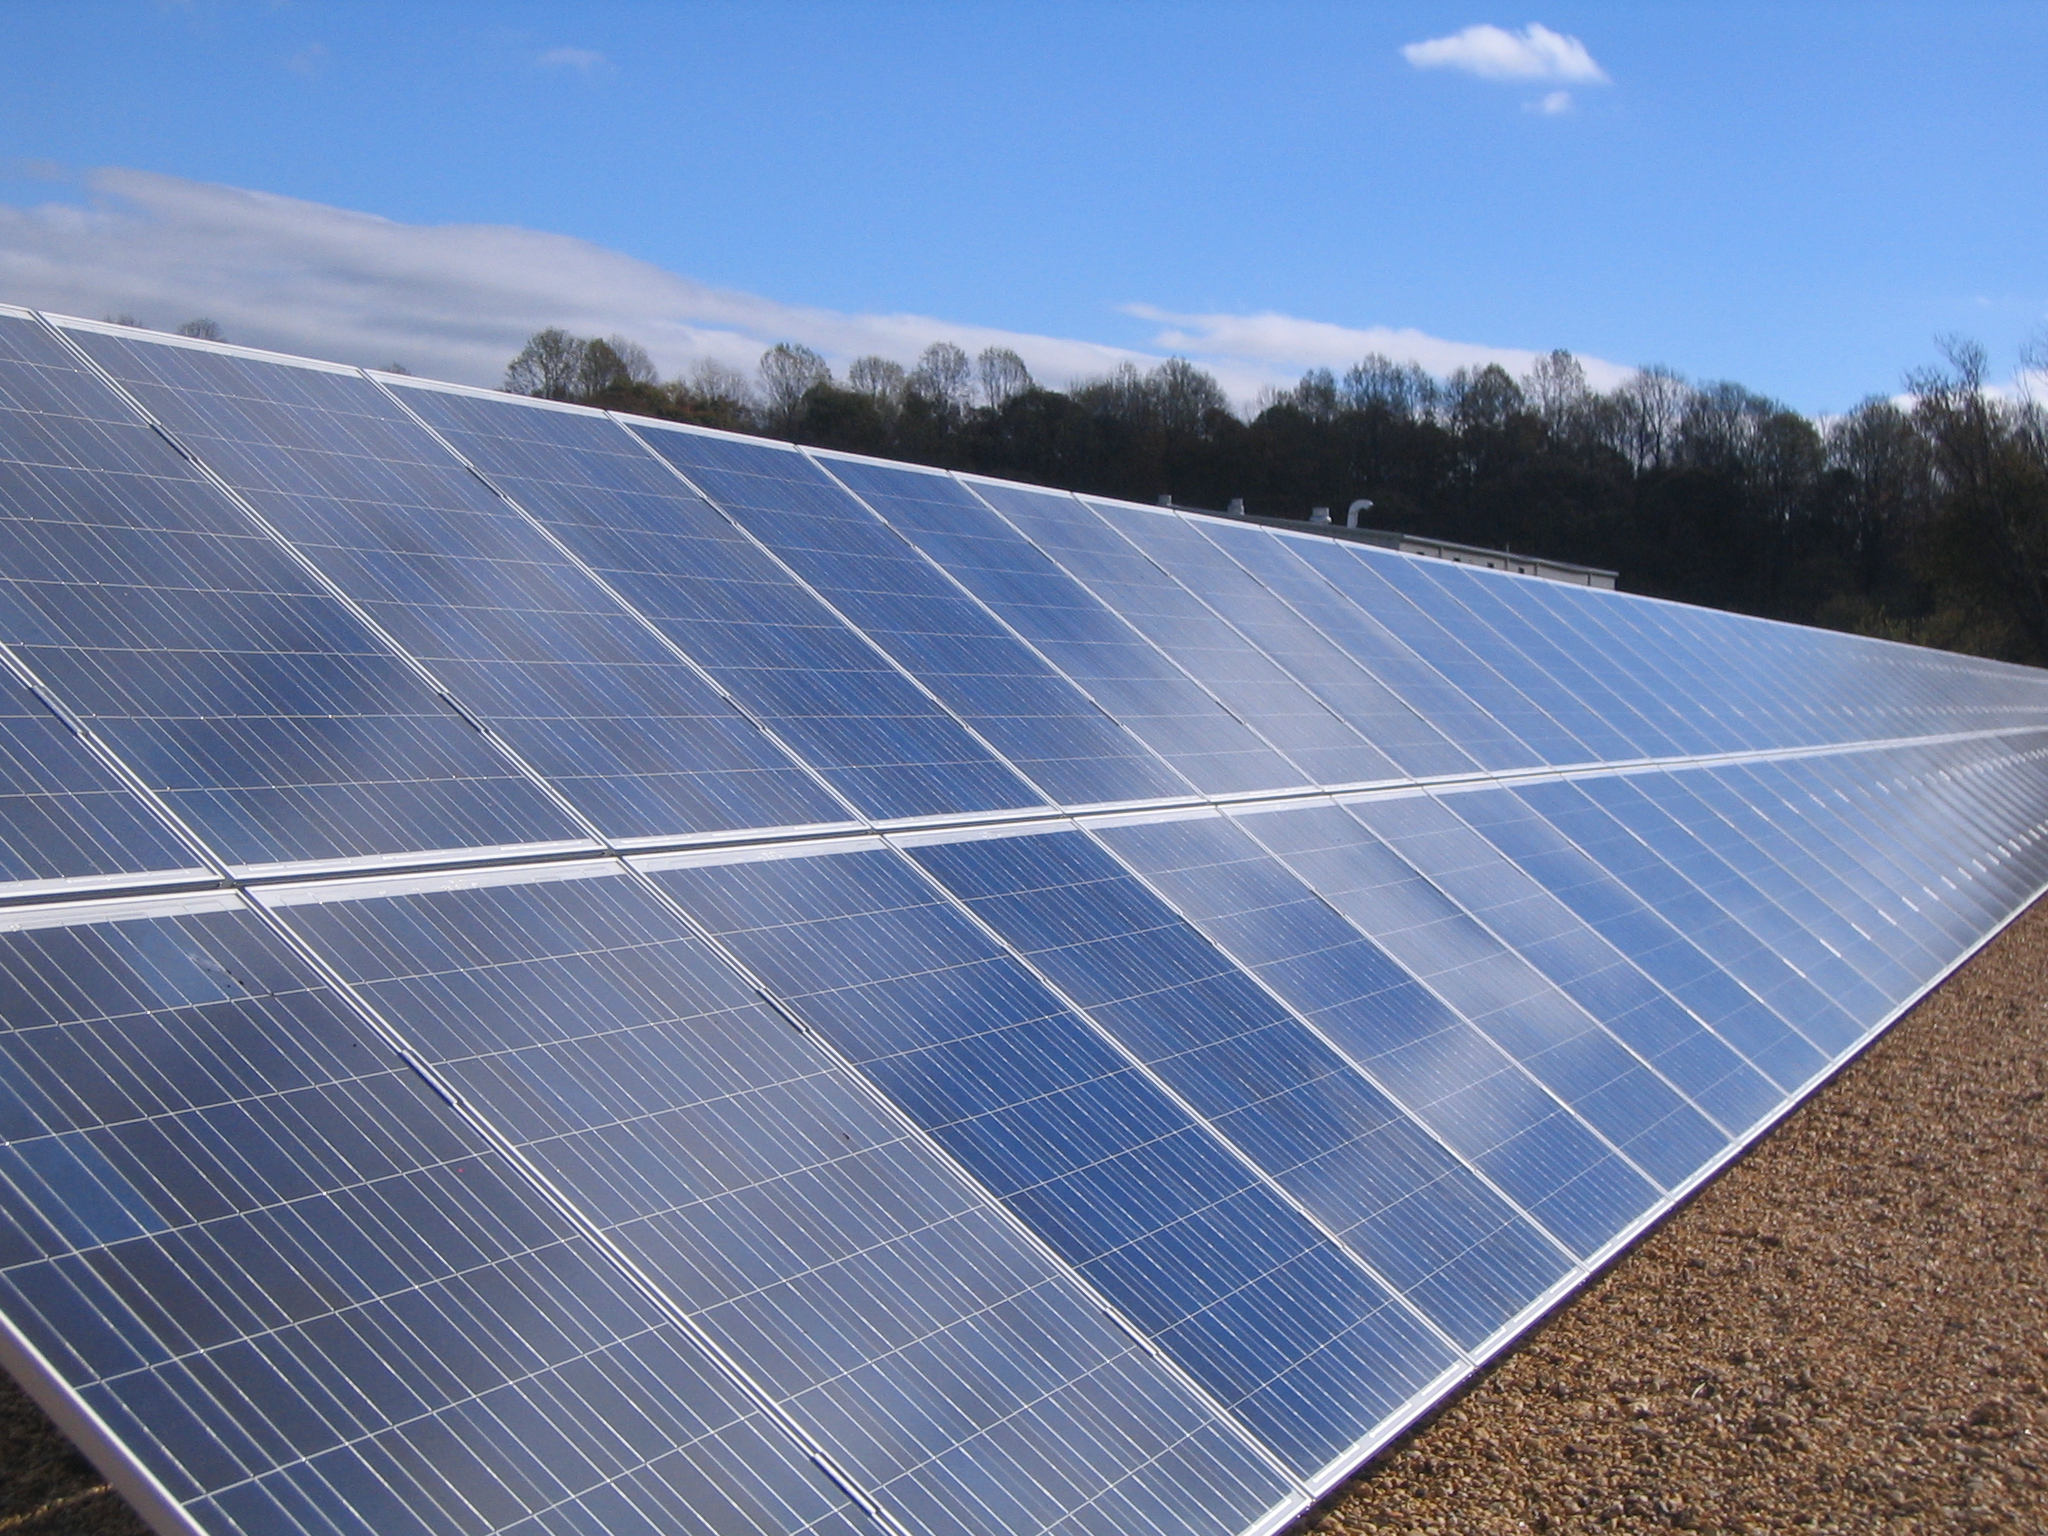
Label: Clean